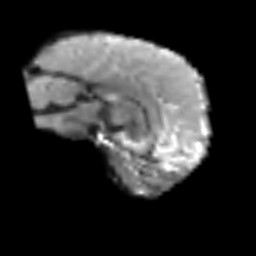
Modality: T2w
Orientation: sagittal
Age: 75
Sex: female
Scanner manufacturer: siemens
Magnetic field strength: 3 T
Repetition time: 3.2 s
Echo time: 0.081 s